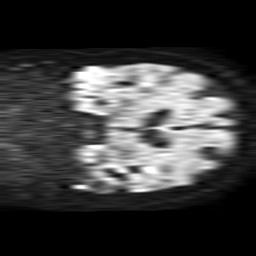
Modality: TRACE
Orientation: coronal
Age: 62
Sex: female
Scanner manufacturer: philips
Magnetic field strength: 1.5 T
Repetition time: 3.259 s
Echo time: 0.09092 s